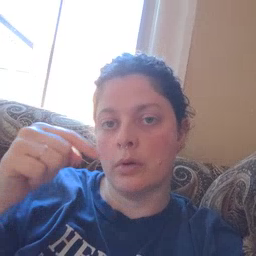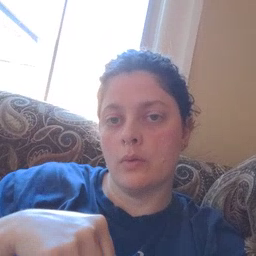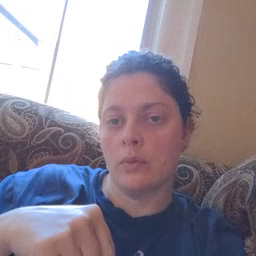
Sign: down